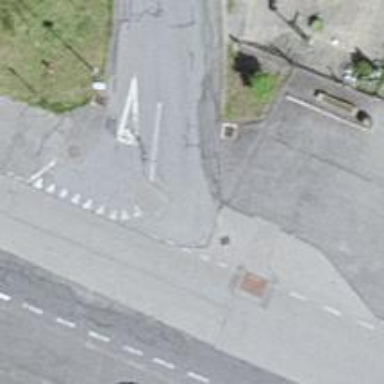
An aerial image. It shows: Road with "give way" sign.